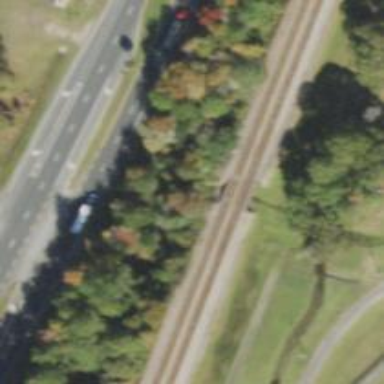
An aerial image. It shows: Railway bridge.